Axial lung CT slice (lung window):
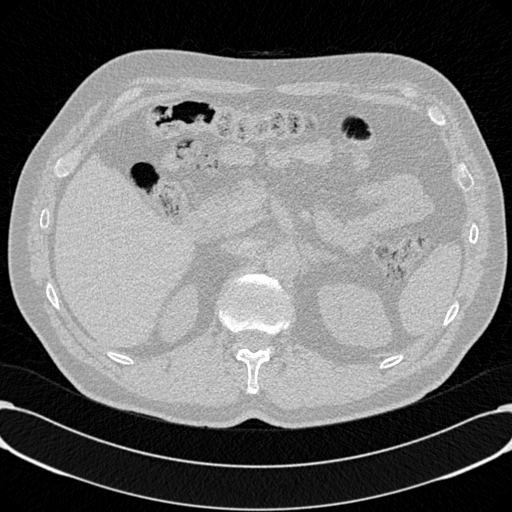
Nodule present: no